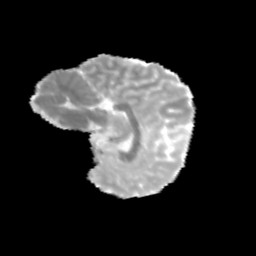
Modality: MD
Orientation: sagittal
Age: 10
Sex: female
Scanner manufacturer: siemens
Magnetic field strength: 3 T
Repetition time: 3.8 s
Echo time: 0.07 s